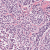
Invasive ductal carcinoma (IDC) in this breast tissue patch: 1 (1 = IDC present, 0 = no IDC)